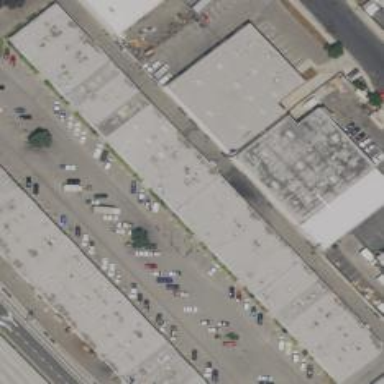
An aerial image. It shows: Warehouse building.